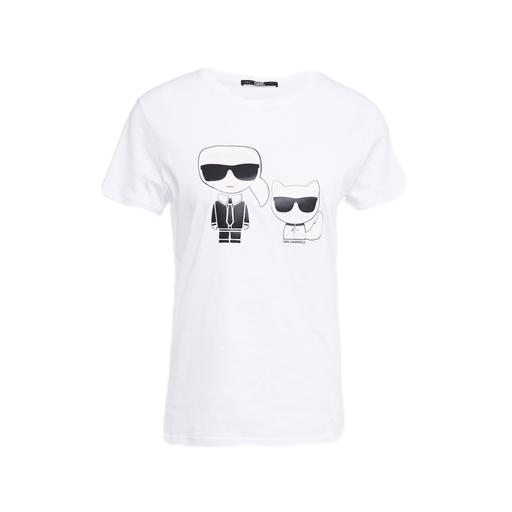
white cartoon print t-shirt, graphic short-sleeve tee, white short-sleeve graphic tee, white background